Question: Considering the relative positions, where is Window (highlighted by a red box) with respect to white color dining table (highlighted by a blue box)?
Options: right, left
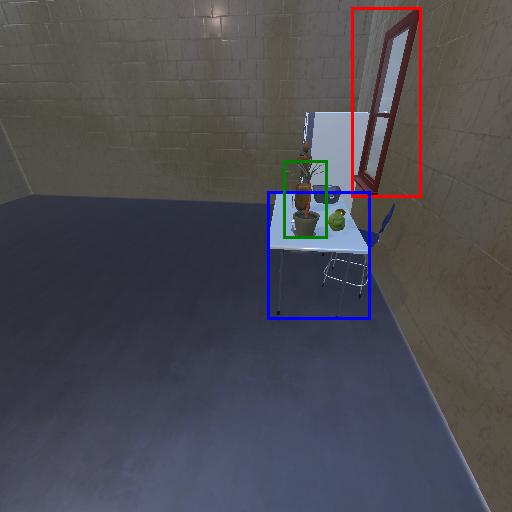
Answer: right